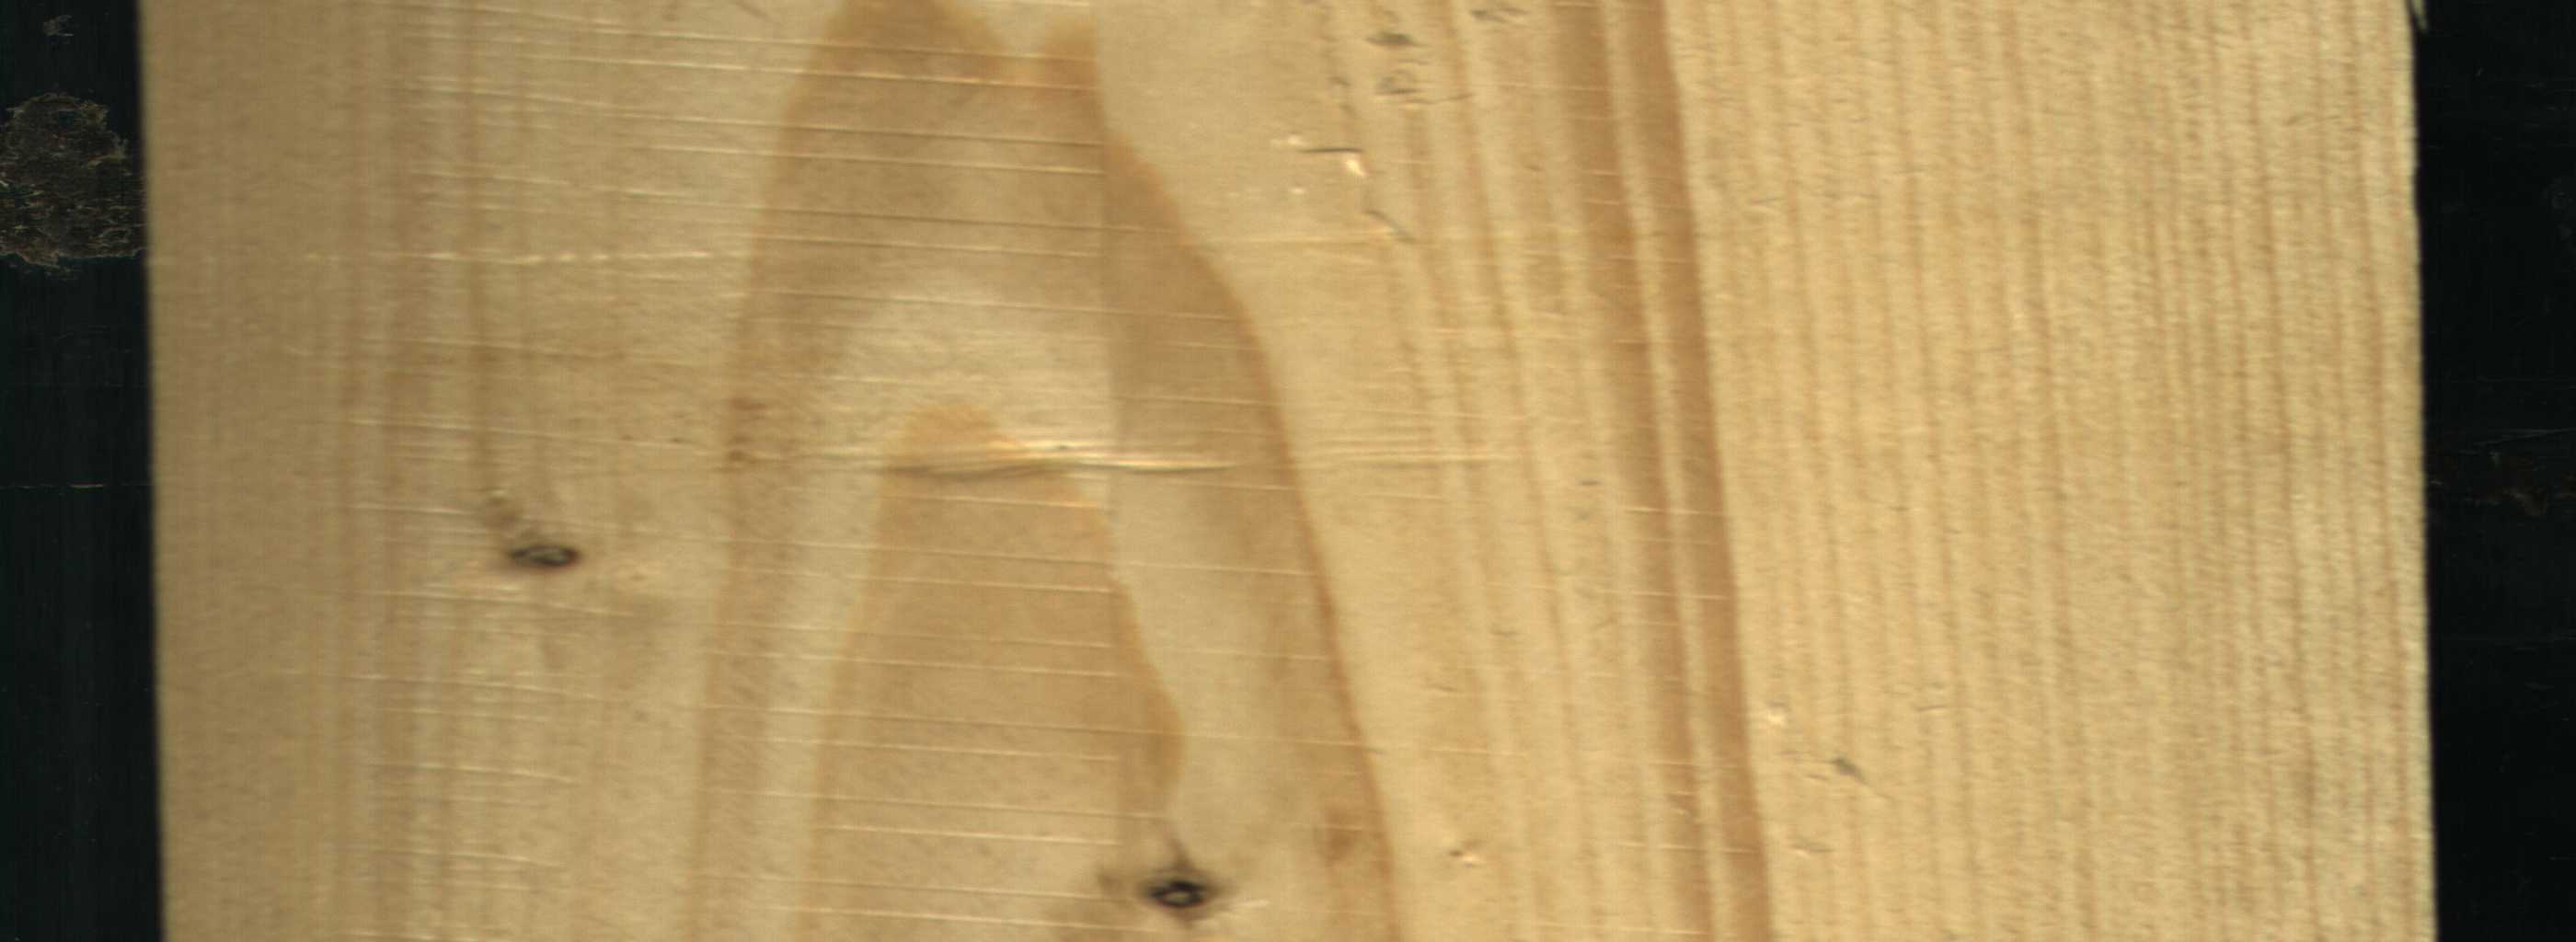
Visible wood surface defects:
Quartzity
Dead_Knot
Live_Knot